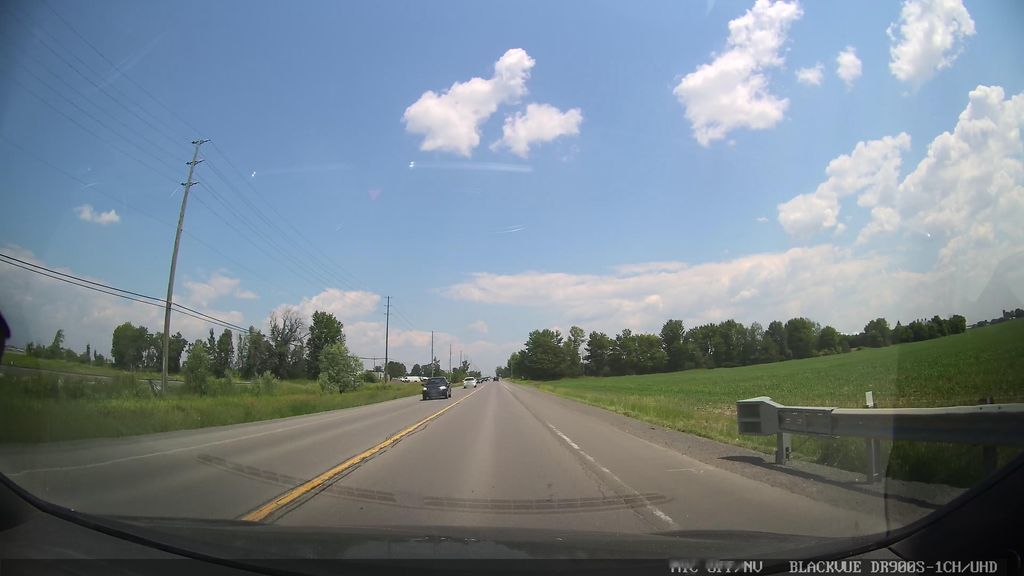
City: ottawa-gatineau